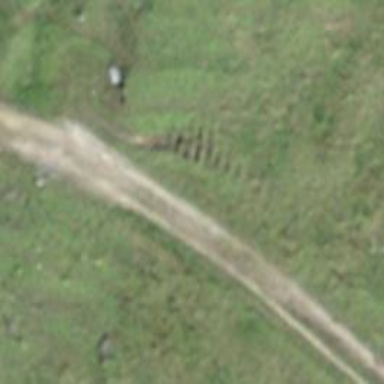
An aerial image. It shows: Gravel track with grade 3 quality. The trail visibility is excellent.